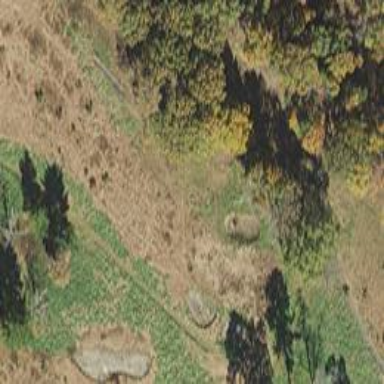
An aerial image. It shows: Path for golf carts.